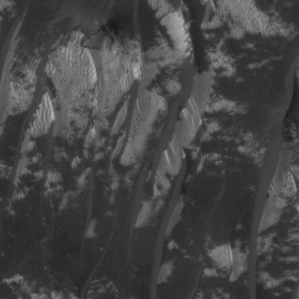
Label: frost